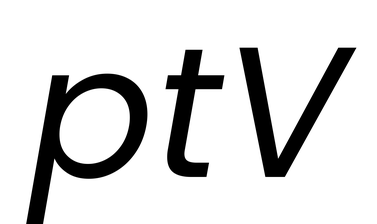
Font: Poppins-Italic